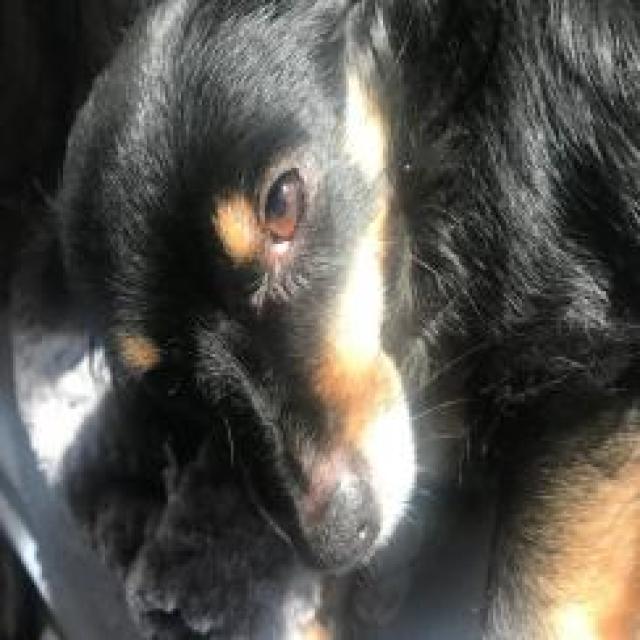
Canine hypersensitivity reaction — allergic skin response with urticaria, erythema, pruritus, and angioedema. May be food, environmental, or flea allergy related.